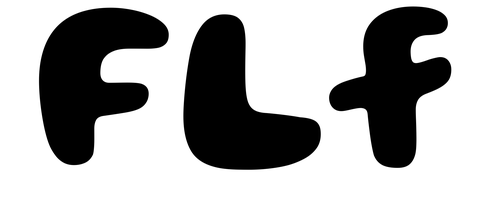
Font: Gluten_Bold